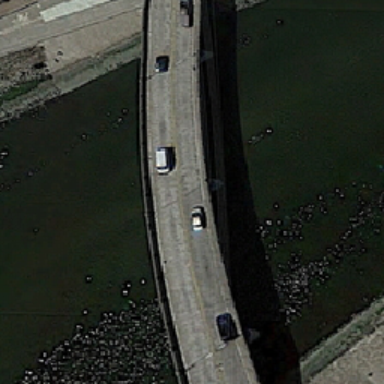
This is a bridge several cars and a river .